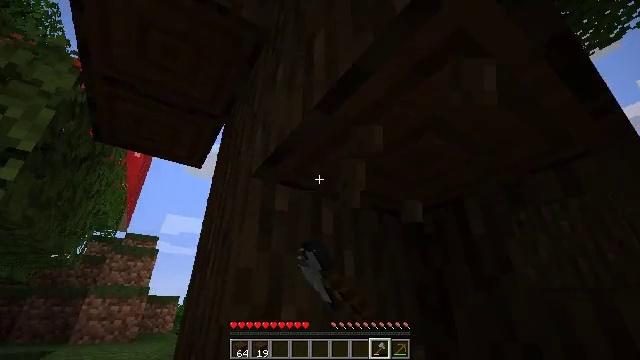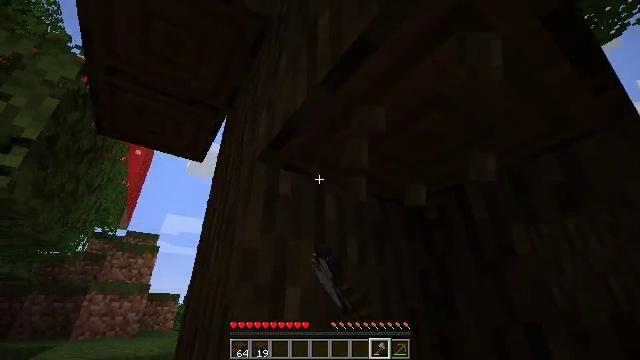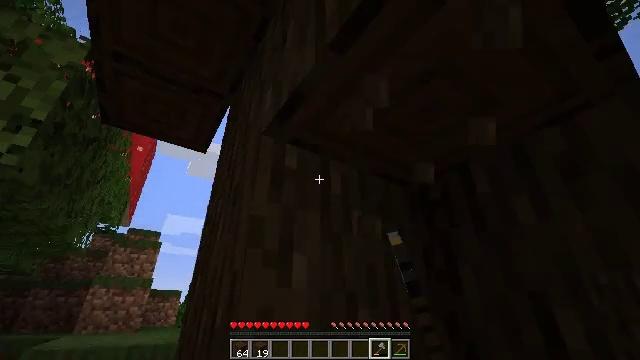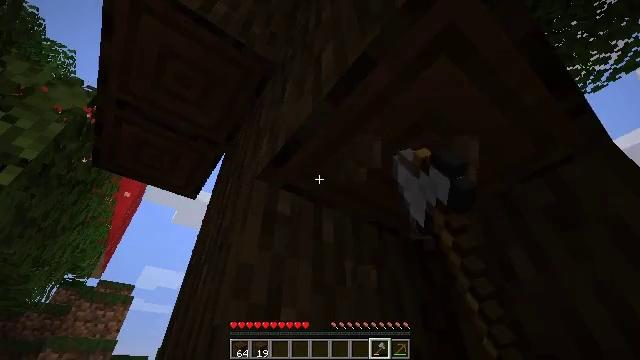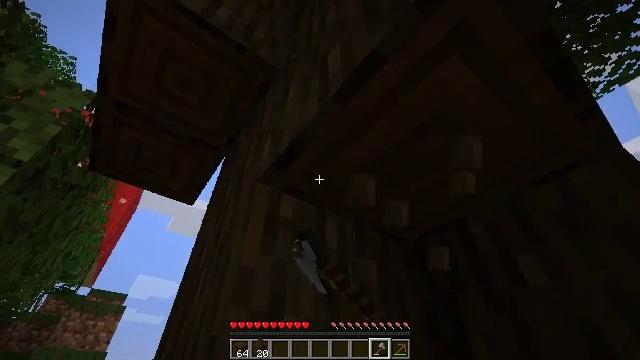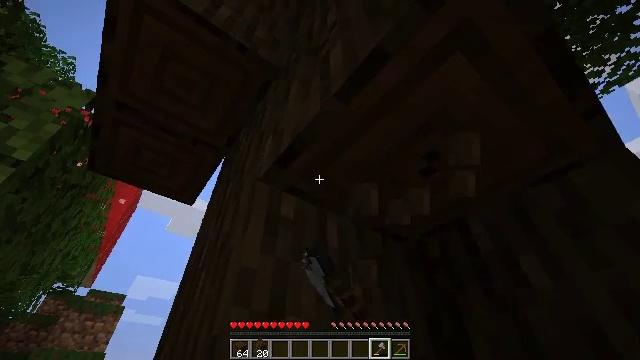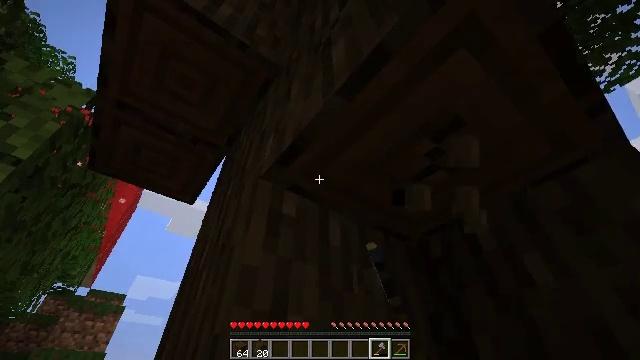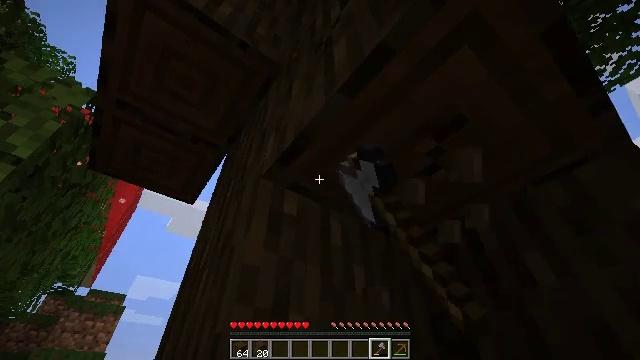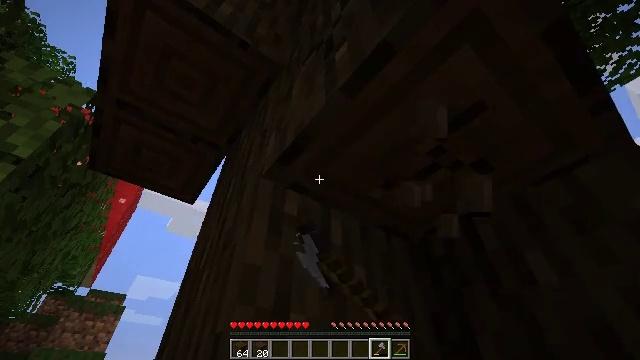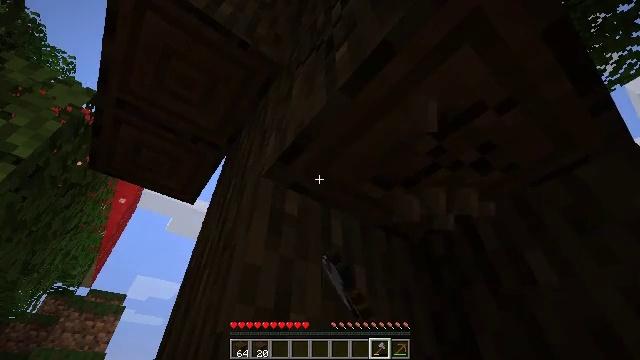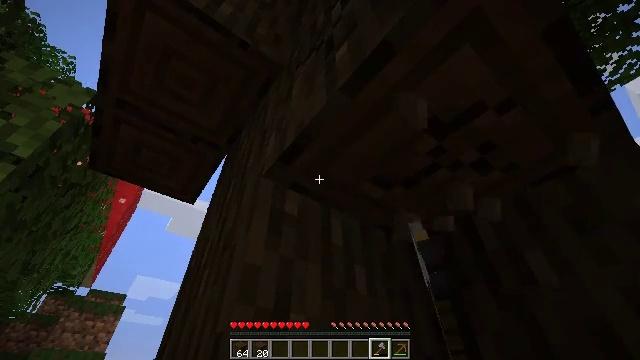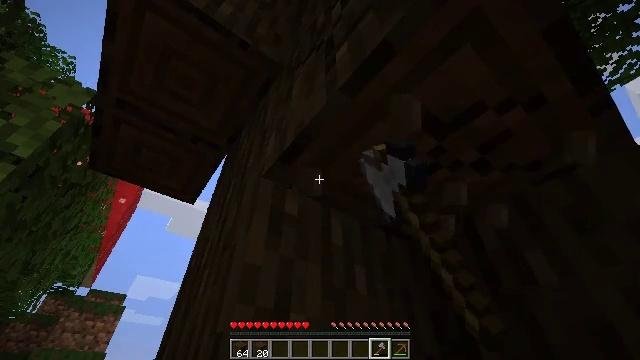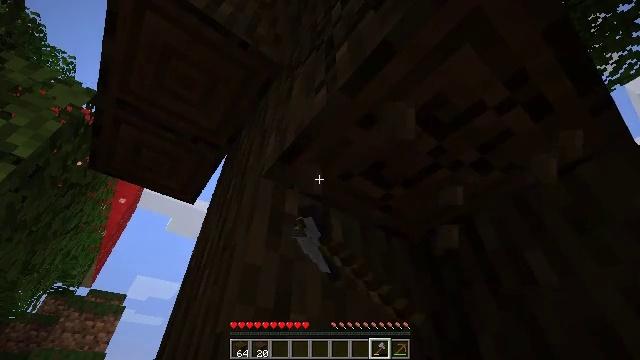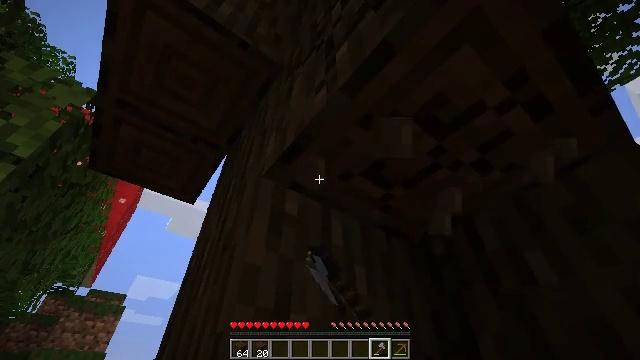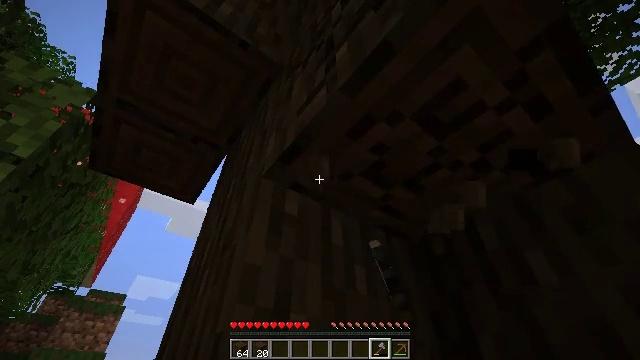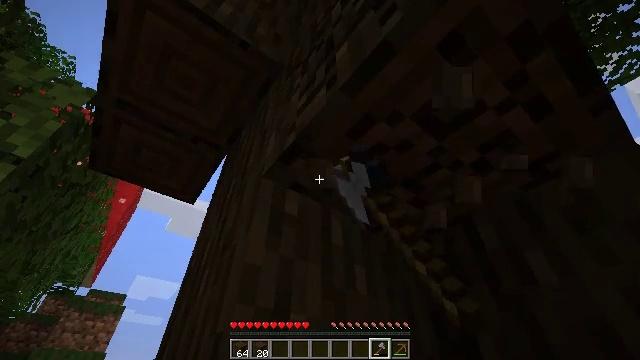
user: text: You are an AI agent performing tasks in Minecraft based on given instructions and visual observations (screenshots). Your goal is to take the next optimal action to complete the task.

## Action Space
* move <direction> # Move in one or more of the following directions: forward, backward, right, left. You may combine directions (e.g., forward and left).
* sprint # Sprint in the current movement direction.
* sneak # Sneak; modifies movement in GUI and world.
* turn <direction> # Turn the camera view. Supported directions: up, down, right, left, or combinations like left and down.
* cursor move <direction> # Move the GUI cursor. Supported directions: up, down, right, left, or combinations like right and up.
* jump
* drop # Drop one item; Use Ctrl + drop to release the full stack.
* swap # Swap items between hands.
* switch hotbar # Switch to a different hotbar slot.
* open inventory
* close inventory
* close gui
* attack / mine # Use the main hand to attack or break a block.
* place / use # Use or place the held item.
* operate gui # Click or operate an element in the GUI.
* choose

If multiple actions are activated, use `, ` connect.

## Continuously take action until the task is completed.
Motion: motion action
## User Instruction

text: Harvest dark oak log for resources.
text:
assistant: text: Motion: move forward, sneak, attack / mine
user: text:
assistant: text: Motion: sneak, attack / mine
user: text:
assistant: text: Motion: sneak, turn right and up, attack / mine
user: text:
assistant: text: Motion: sneak, turn up, attack / mine
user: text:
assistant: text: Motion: sneak, attack / mine
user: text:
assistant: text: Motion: sneak, attack / mine
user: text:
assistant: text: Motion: sneak, attack / mine
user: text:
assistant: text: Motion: sneak, attack / mine
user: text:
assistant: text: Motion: sneak, attack / mine
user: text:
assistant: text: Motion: sneak, attack / mine
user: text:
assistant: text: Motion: sneak, attack / mine
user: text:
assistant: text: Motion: sneak, attack / mine
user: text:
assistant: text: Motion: sneak, attack / mine
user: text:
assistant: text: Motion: sneak, attack / mine
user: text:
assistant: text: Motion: sneak, attack / mine
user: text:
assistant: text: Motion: sneak, attack / mine
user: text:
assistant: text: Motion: sneak, attack / mine
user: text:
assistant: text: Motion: sneak, attack / mine
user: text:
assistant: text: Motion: sneak, attack / mine
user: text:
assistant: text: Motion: sneak, attack / mine
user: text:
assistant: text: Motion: sneak, attack / mine
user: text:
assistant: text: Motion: sneak, attack / mine
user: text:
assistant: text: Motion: move forward and move right, sneak, turn down, attack / mine
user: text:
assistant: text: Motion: move forward and move right, sneak, turn left and down, attack / mine
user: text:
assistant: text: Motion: move forward and move right, sneak, turn left and down, attack / mine
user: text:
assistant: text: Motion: move forward and move right, sneak, turn down, attack / mine
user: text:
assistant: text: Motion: move forward and move right, sneak, turn left, attack / mine
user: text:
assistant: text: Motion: move forward and move right, sneak, attack / mine
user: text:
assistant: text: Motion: move forward, sneak, attack / mine
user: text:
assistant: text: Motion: sneak, attack / mine